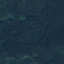
Label: Forest